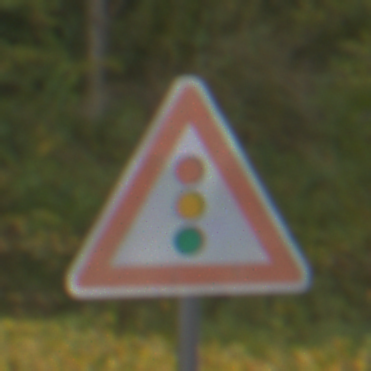
Verkehrszeichen: Lichtzeichenanlage
Umgebung: Outdoor, Nature
Tageszeit: Midday
Wetter: Overcast
Licht: Natural
Jahreszeit: Autumn
Kontrast: LowContrast